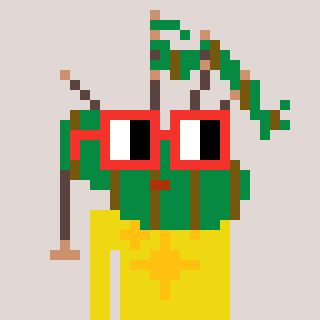
a pixel art character with square red glasses, a bagpipe-shaped head and a yellow-colored body on a warm background